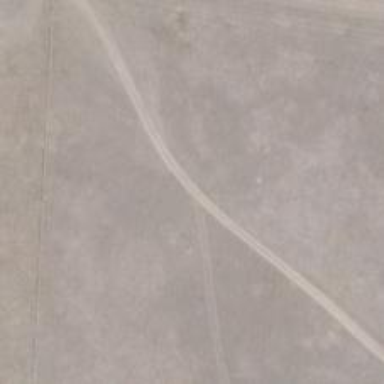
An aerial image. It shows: Track with grade 5 tracktype.